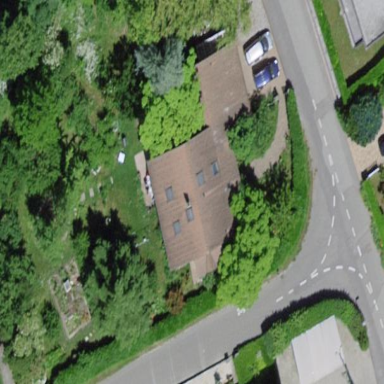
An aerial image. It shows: Detached building.